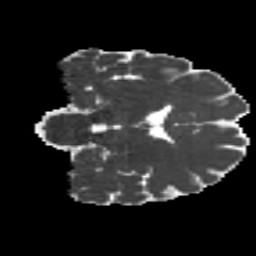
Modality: MD
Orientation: coronal
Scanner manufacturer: siemens
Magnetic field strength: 3 T
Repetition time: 4.16 s
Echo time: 0.0806 s